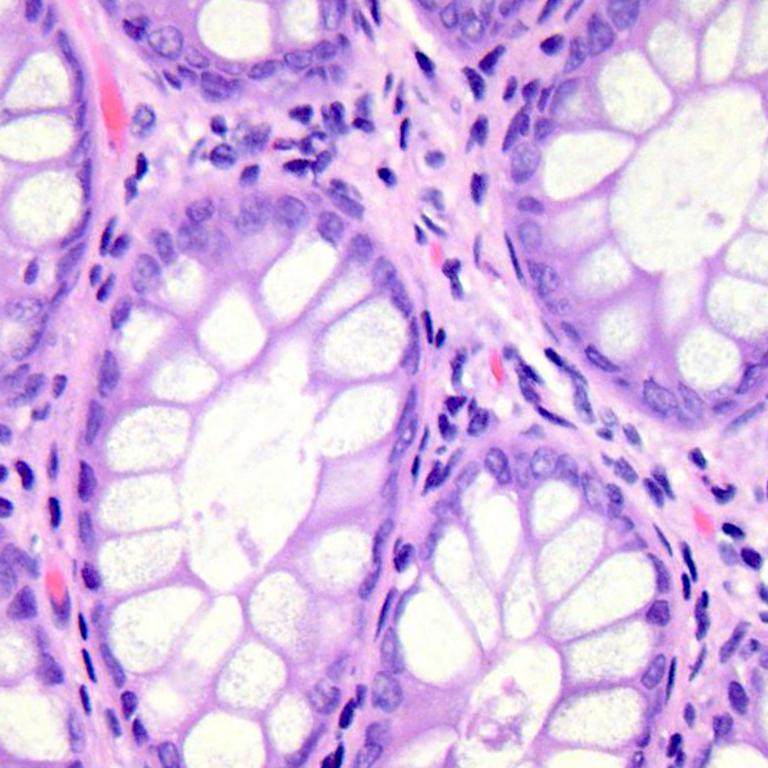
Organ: colon
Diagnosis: benign